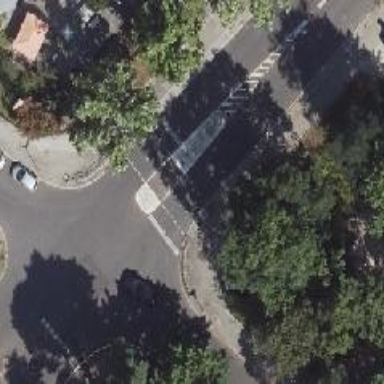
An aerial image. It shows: Road crossing with traffic signals.